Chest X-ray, PA view. Patient: 31 years old, sex M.
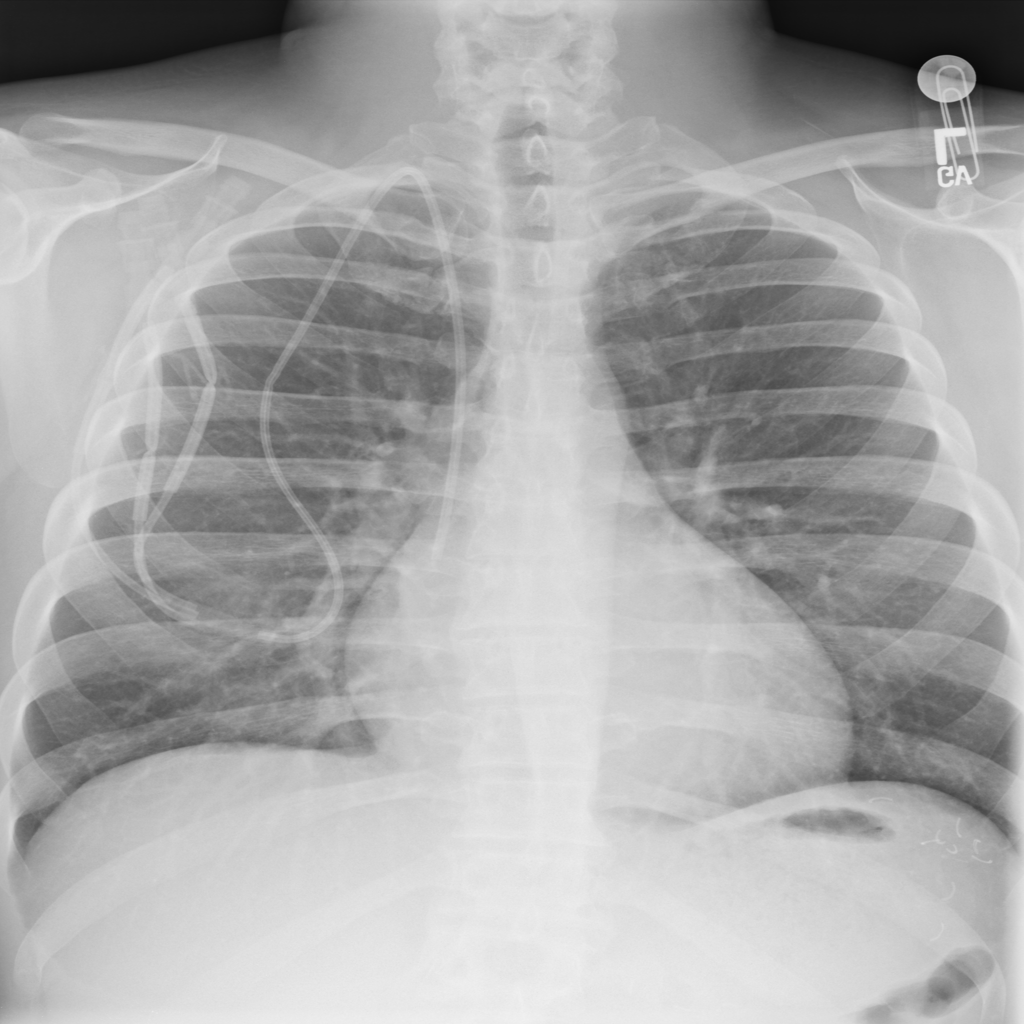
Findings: No Finding